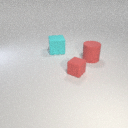
large red rubber cylinder to the right of large cyan rubber cube